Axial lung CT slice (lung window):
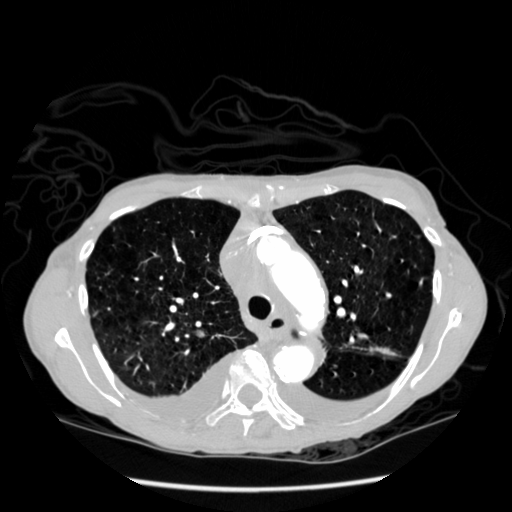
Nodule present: yes
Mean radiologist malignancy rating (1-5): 3